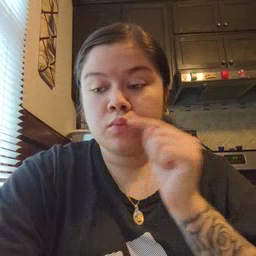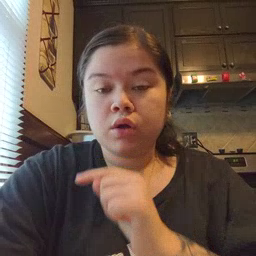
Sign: toothbrush